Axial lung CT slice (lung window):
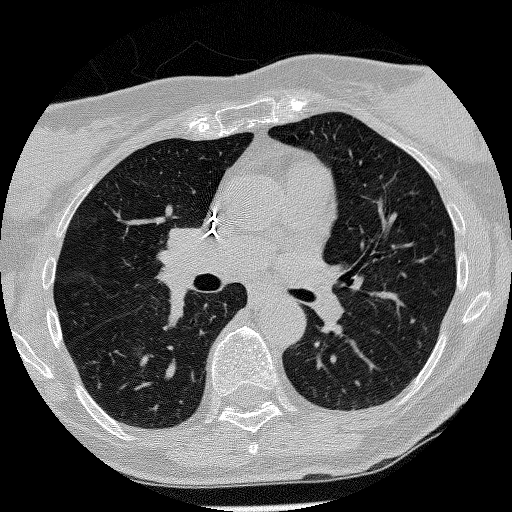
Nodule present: yes
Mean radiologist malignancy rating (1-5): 3.5